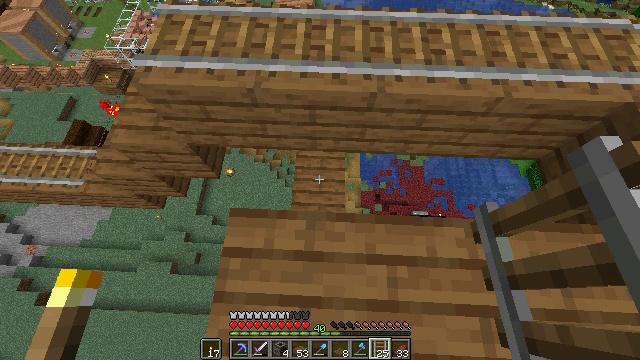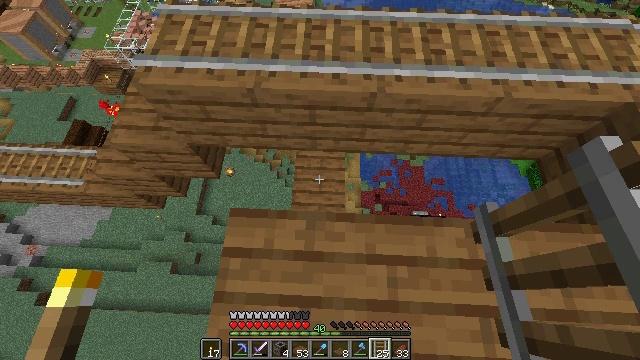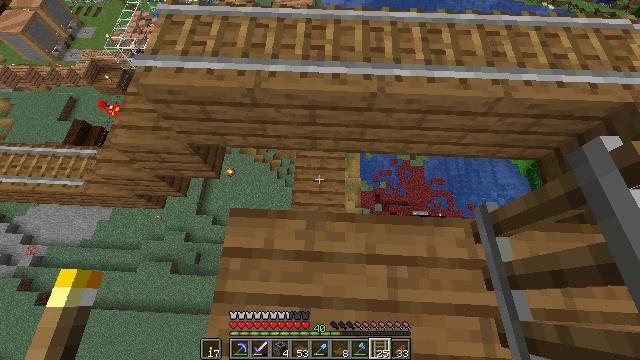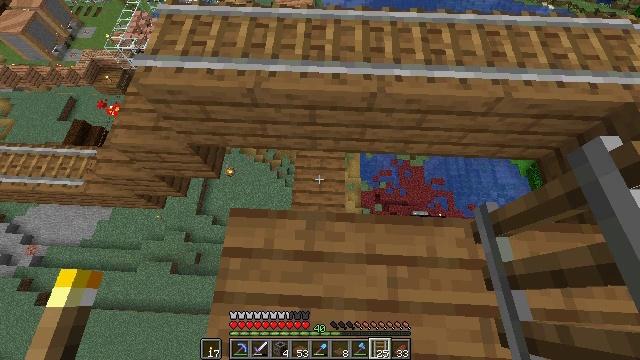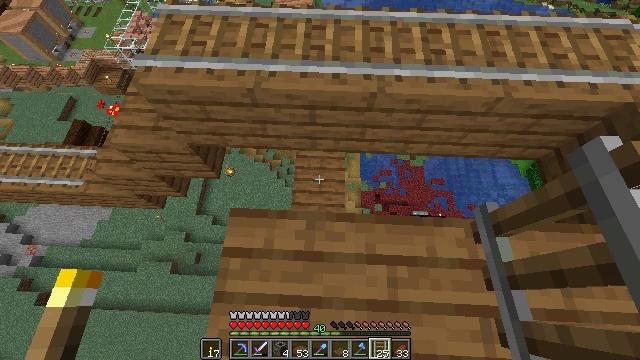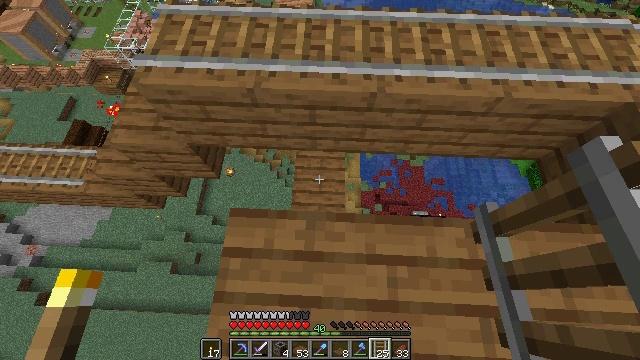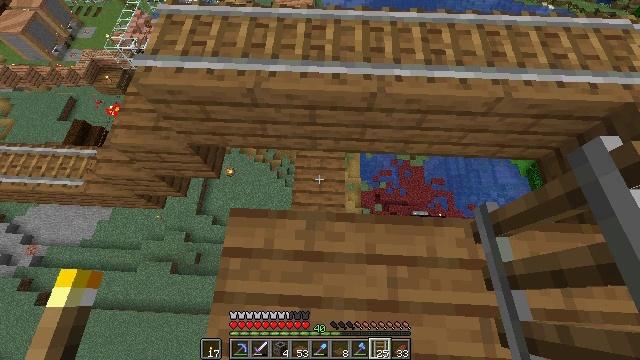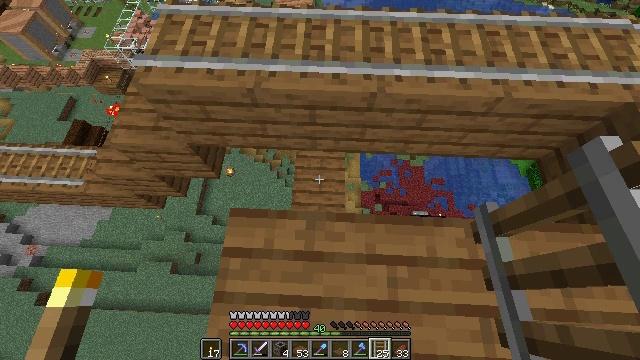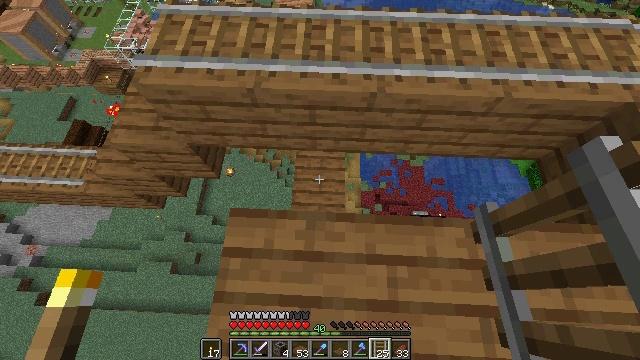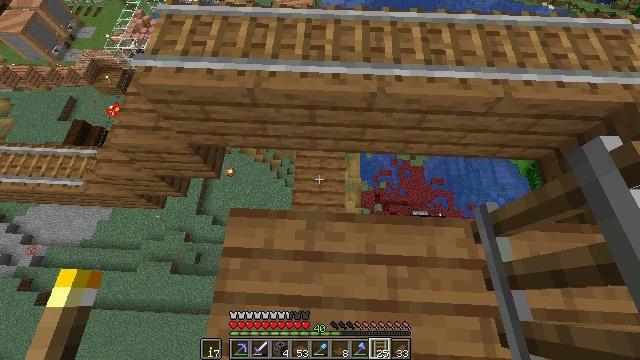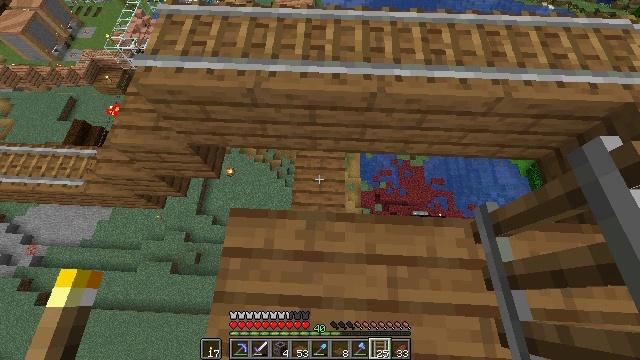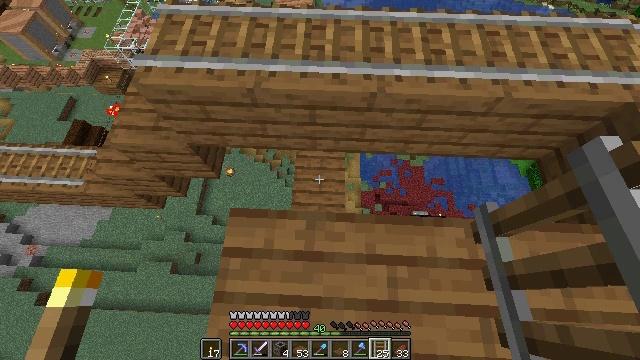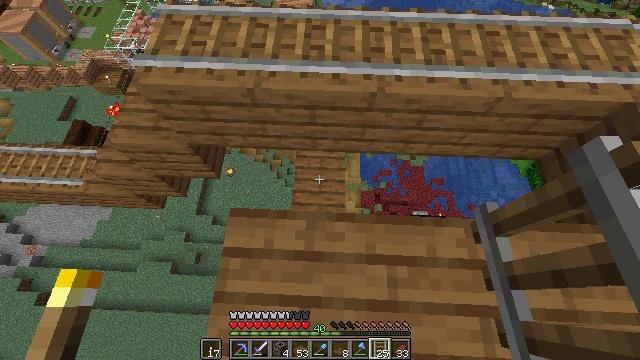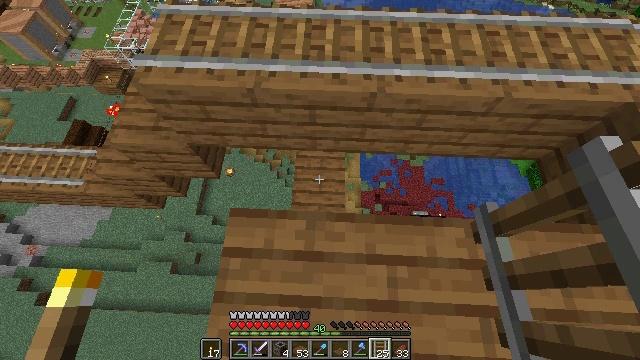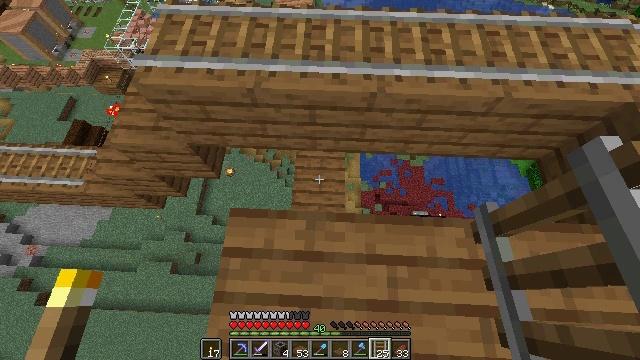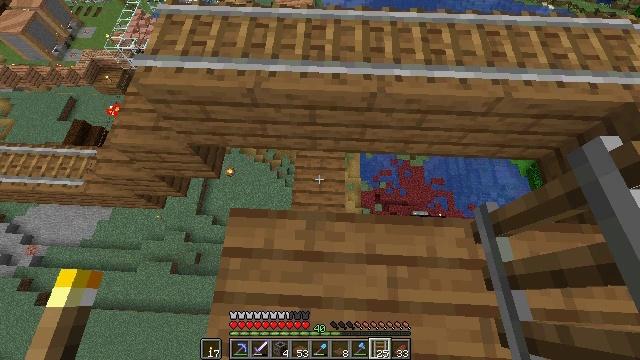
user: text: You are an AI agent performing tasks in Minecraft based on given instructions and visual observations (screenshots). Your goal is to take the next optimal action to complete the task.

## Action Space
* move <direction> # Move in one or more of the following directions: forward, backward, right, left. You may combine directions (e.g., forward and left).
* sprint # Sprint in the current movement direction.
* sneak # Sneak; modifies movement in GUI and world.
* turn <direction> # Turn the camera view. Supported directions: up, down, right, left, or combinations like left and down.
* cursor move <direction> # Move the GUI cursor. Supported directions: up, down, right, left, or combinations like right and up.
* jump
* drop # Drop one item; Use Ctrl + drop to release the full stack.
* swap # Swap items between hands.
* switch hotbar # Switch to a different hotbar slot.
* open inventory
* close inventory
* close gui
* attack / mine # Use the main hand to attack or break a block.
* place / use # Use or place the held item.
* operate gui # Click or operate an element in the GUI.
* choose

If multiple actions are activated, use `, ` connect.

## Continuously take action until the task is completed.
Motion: motion action
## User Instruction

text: Make a rabbit stew using the crafting table.
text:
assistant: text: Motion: no_op
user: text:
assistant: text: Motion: no_op
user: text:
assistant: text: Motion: no_op
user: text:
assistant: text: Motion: no_op
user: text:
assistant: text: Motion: no_op
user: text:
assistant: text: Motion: no_op
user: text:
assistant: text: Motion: no_op
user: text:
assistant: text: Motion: no_op
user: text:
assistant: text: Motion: no_op
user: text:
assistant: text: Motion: no_op
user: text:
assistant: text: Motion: no_op
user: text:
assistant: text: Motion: no_op
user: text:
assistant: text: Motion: no_op
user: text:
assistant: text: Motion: no_op
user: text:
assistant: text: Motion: no_op
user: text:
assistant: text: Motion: no_op
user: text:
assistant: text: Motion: no_op
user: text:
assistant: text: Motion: no_op
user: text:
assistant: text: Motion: no_op
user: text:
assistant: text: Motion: no_op
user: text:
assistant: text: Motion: no_op
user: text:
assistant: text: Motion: no_op
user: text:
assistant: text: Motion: no_op
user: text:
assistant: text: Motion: no_op
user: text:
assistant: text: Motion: no_op
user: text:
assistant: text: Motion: no_op
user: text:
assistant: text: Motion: no_op
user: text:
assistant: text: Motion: no_op
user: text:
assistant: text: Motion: no_op
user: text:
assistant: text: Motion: no_op